【题型】填空题　【知识点】函数　【难度】easy
已知函数 $y = \frac{4 + x}{x + 1}$, $x \in (a, b]$ 的最小值为 $2$，则 $a$ 的取值范围是\underline{\hspace{3cm}}.
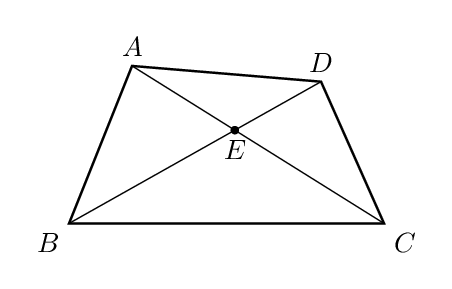
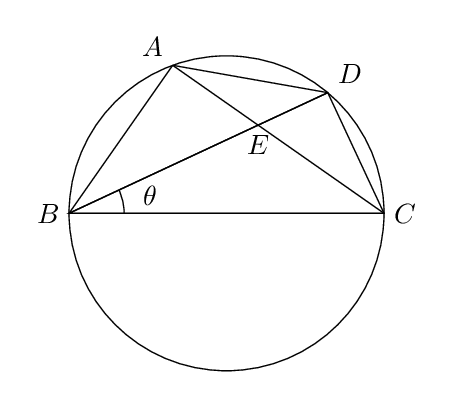
【解答】

\noindent \textbf{【答案】} $[-1,2)$

\vspace{0.2cm}
\noindent \textbf{【分析】} 利用分离常量法化简出函数$y = \dfrac{4+x}{x+1}$，再利用数形结合的思想分类讨论函数最小值为2的情况.

\vspace{0.2cm}
\noindent \textbf{【详解】} 由函数$y = \dfrac{x+4}{x+1} = \dfrac{x+1+3}{x+1} = 1 + \dfrac{3}{x+1}$，若$y=2$，则$x=2$，即当$x=2$时，函数有最小值2.
作出图象，由图象可得要取得最小值2，$a \geq -1$；
$\because$在区间$(a,b]$上单调递减，
当$x=b$时，取得最小值为2，即$\dfrac{3}{b+1}=1$，可得$b=2$，
$\therefore a$的取值范围为$[-1,2)$.
故答案为：$[-1,2)$.

\vspace{0.2cm}
\noindent \textbf{【点睛】} 此题考查已知最值求参数取值范围，而函数是关于$x$的齐次式，首先需要分离常量将函数化简，再利用数形结合的思想求参数取值.